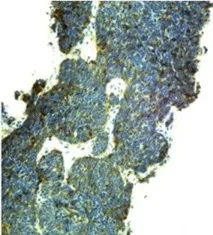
Positive immunohistochemical stains and Ki-67 proliferation index of liver biopsy sample (20x magnification). (B) Synaptophysin.
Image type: pathology (immunostaining)